Field crop: tomato
Growth stage: 1
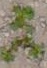
Species: portulaca